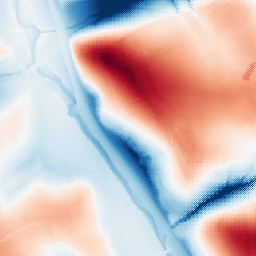
Category: classical
Decomposition family: gaussian_anisotropic
Decomposition parameters: sigma_x: 20
sigma_y: 50
Upsampling method: regularized
Upsampling parameters: scale: 4
lambda_reg: 0.1
Upsampling scale: 4